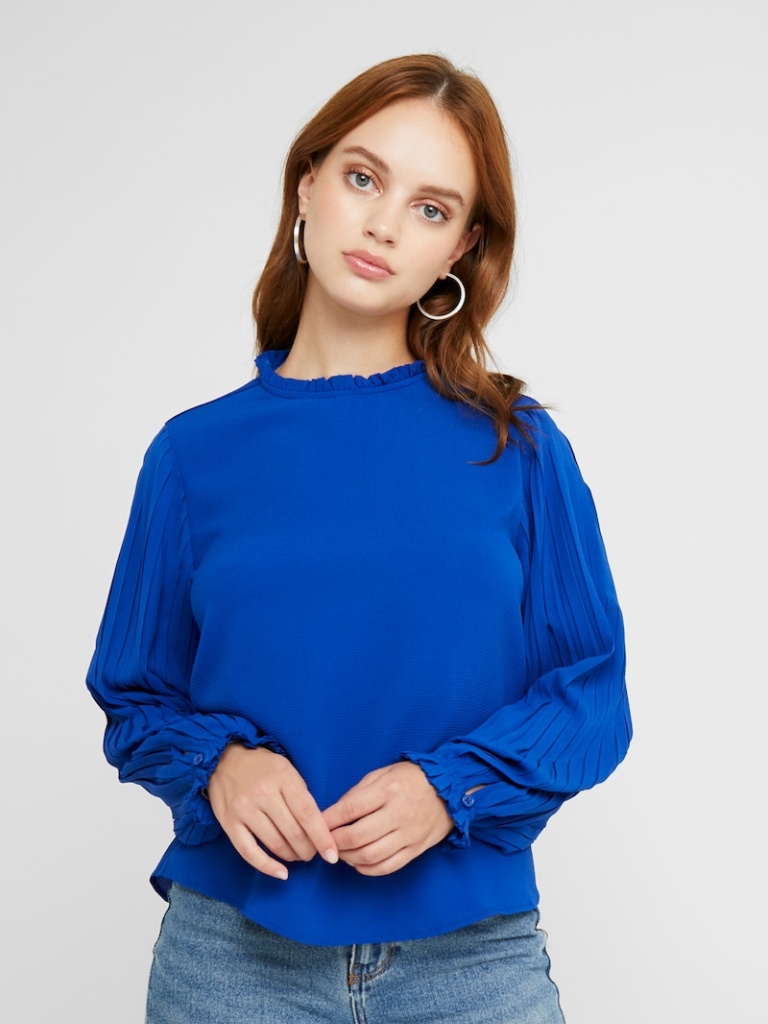
polyester relaxed a long-sleeved with the sleeves down hip length Untucked high-neck blouse